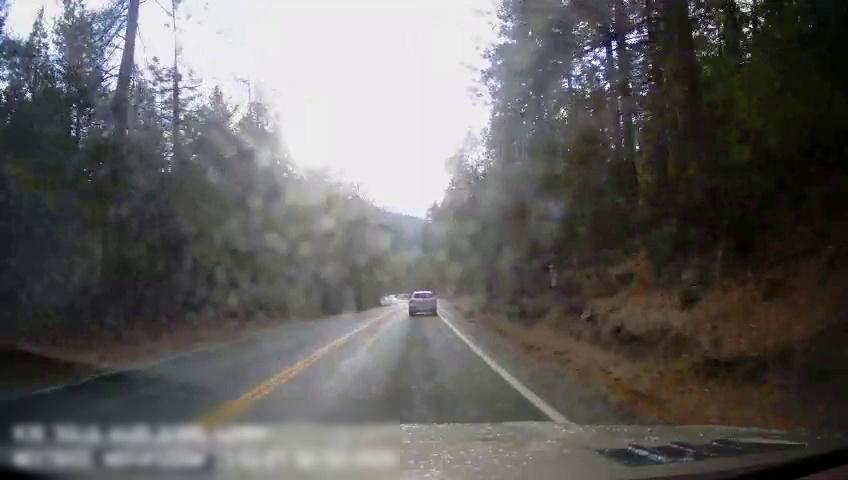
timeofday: Day
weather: Sunny
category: Drivable Space
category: Vehicles | SUV
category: Lanes | Current Lane
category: Lanes | Current Lane
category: Lanes | Opposite Lane
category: Lanes | Opposite Lane